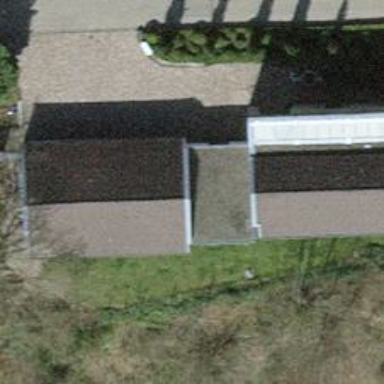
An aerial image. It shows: Garage.